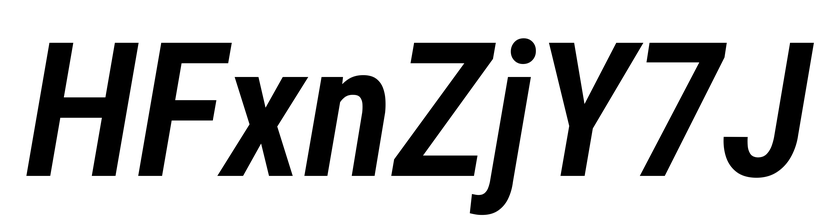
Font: Roboto-Italic_Condensed_SemiBold_Italic